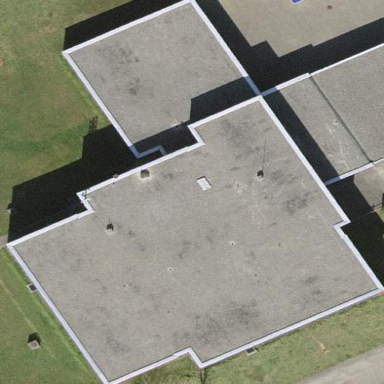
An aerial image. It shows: School building.